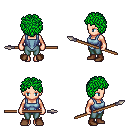
a pixel art fantasy rpg character, female body template, human, light skin, blue vest, teal pants, green curly afro hairstyle, brown shoes, spear, four views (front, back, left, right), 2x2 character sprite sheet, small pixel art, hard edges, no anti-aliasing